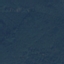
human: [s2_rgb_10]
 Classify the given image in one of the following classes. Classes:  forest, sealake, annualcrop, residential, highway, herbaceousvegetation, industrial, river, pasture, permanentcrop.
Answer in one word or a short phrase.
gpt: Forest